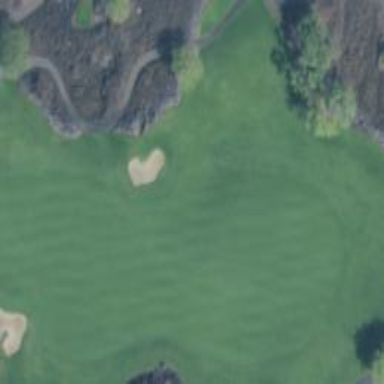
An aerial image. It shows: Grassy area designated as golf fairway.